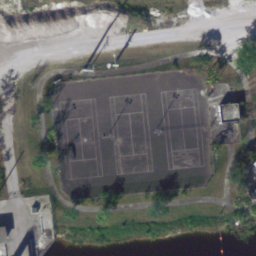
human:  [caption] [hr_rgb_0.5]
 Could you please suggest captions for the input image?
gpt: Three tennis courts arranged neatly with some plants surrounded .

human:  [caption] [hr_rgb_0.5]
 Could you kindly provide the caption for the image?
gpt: There are three tennis courts arranged neatly and surrounded by some plants .

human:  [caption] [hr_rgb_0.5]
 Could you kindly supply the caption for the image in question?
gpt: Three tennis courts are surrounded by some plants .

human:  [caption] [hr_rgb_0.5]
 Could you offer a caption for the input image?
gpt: There are three tennis courts surrounded by some plants .

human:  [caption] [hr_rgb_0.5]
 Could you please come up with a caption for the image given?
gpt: There are three tennis courts arranged neatly and surrounded by some plants .